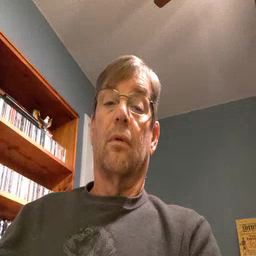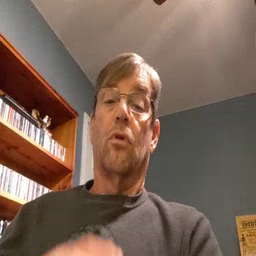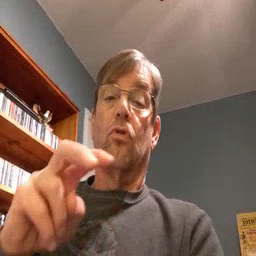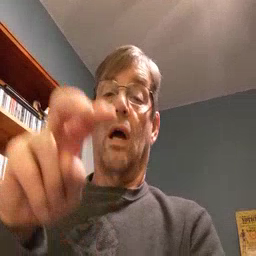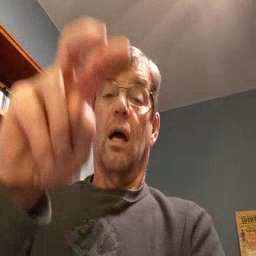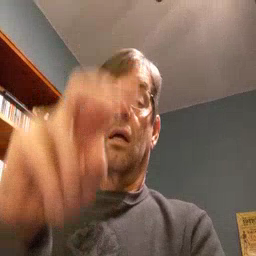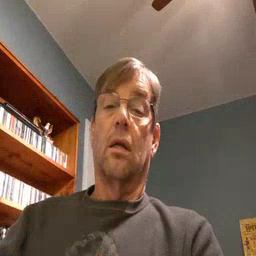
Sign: ride